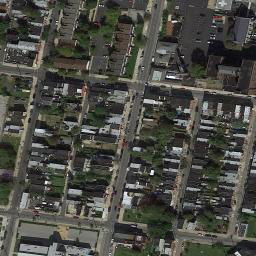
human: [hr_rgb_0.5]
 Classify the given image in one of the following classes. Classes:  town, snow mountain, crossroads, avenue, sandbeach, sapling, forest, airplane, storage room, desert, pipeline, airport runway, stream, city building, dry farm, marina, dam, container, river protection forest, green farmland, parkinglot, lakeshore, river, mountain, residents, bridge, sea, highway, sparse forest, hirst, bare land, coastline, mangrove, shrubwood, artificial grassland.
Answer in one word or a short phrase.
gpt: town